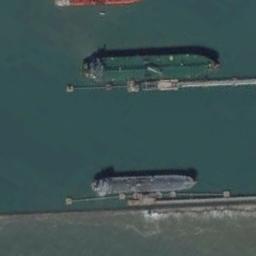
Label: ship